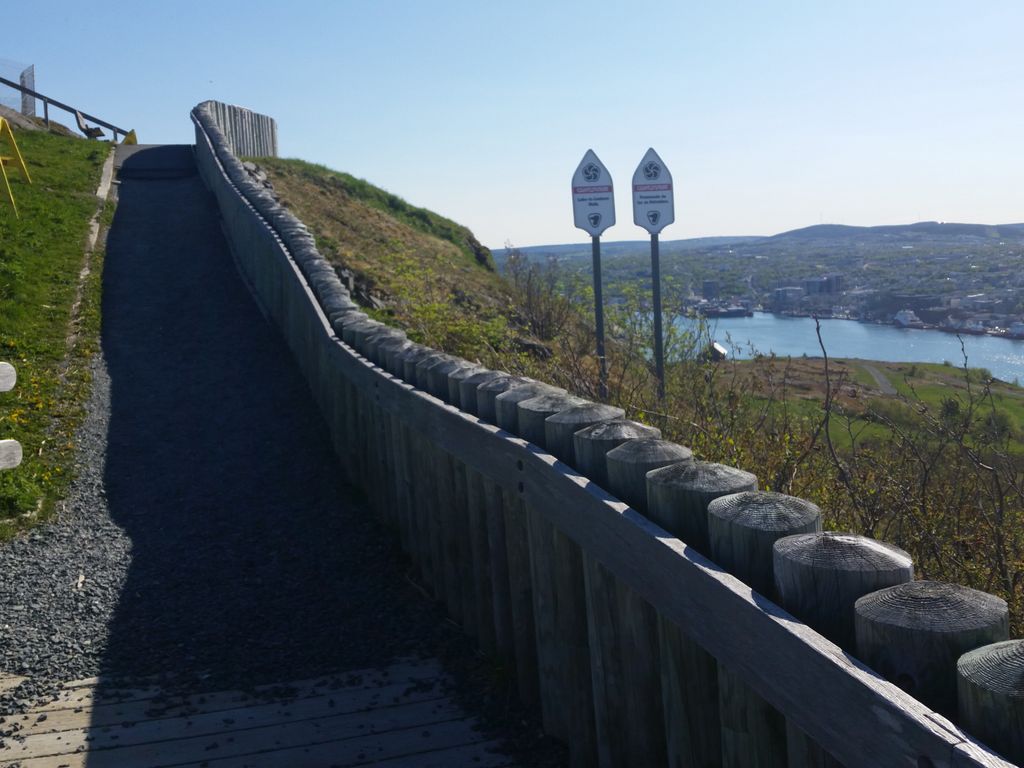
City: st_johns